Question: I'm trying to animate a circle being drawn - here's a simplified version of what I'm doing:
<URL>
Problem is: I get slight lines / distortion between each line segment. Like this:

The constraints I'm dealing with are:
- - -
Is this a common issue? How do you handle this kind of thing?
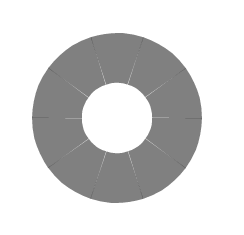
Answer: One easy way to fix this is to always be drawing one path, that way you guarantee that they will be connected well.
So instead of arcing from A to B and then B to C and then C to D, you arc from A to B, , arc from A to C, clear the canvas, arc from A to D, etc.
Here's a modified code bit as an example:
<URL>
---
In response to the comment, this is how to achieve the same thing while using a canvas buffer to keep the same state that was the canvas previously:
<URL>